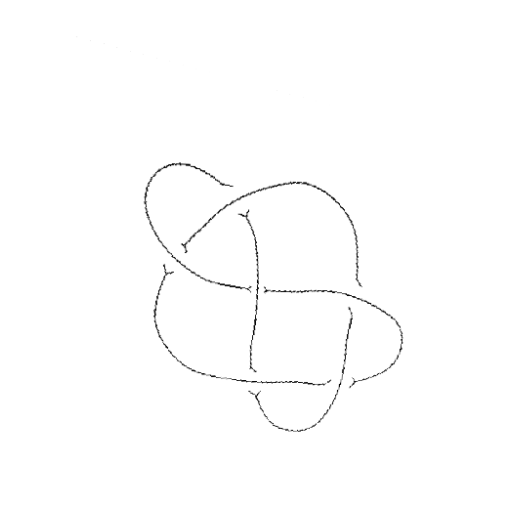
Crossing number: 6